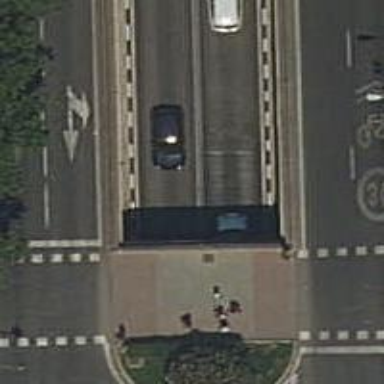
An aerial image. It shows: Tertiary road passing through tunnel with asphalt surface.